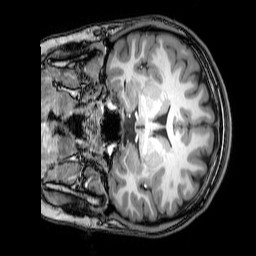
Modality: T1w
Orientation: coronal
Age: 22
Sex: female